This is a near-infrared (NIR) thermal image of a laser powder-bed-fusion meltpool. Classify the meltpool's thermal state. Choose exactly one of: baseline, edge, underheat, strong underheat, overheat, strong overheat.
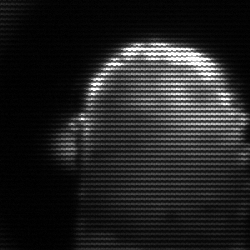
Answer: strong underheat